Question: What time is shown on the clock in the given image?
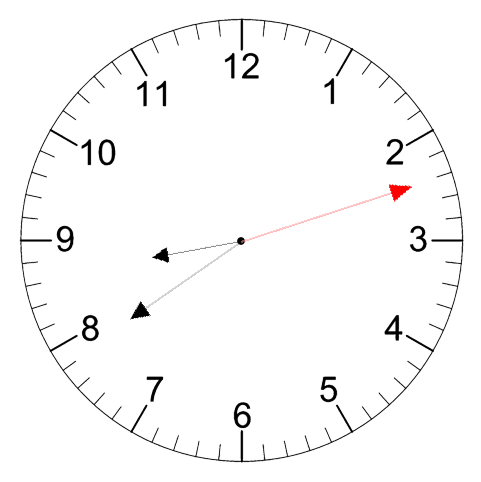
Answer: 08:39:12